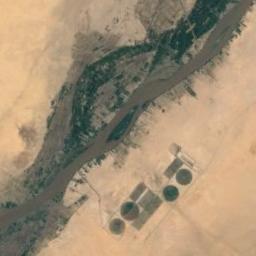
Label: river